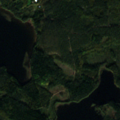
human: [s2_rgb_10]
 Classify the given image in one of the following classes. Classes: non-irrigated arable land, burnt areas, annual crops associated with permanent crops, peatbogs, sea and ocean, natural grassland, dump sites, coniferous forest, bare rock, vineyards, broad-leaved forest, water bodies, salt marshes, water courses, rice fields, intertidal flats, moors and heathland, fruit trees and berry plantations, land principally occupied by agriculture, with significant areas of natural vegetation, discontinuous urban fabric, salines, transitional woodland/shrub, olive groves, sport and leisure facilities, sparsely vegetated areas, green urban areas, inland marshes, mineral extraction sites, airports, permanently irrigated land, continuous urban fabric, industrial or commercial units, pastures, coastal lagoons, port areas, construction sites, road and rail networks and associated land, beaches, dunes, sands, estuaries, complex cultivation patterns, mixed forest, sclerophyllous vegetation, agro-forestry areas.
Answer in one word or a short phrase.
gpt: coniferous forest, mixed forest, transitional woodland/shrub, water bodies